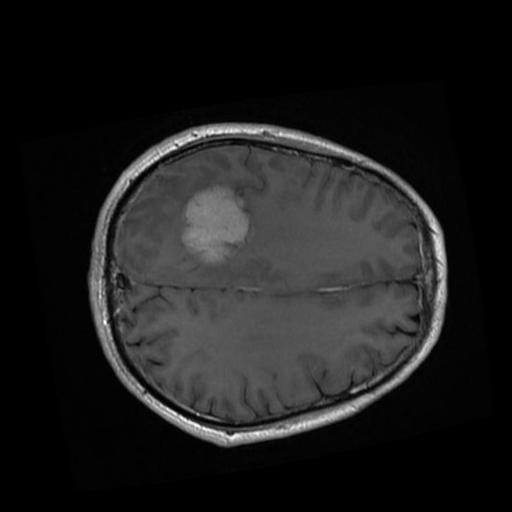
Label: brain_menin